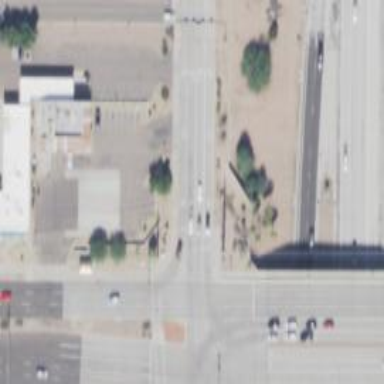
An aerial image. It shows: Solid stop line on the road.